Field crop: tomato
Growth stage: 2
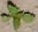
Species: solanum